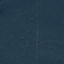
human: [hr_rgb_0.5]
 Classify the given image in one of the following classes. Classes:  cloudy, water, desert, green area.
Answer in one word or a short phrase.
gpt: green area